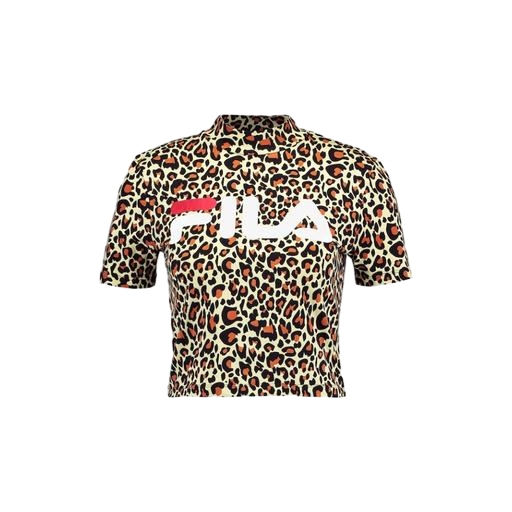
multicolor women's leopard-print t, multicolor leopard printed t-shirt, multicolor court baseline tennis shirt, white background